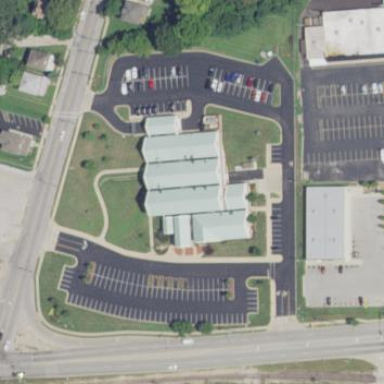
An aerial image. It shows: Office building with police surveillance.